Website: bh-photo
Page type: address-validator
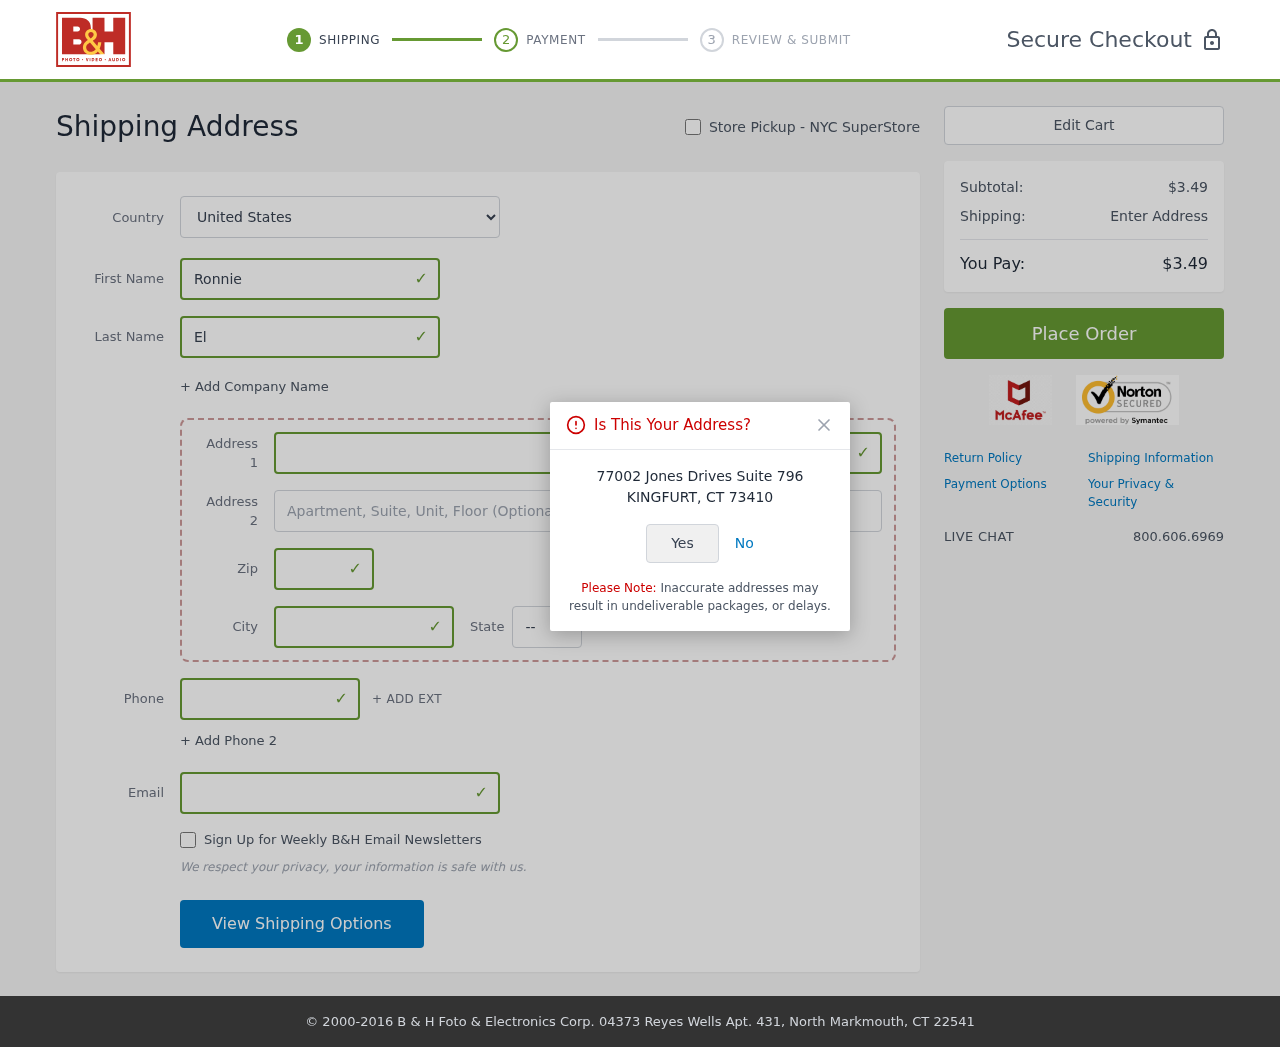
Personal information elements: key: PII_CITY
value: Kingfurt
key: PII_COUNTRY
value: United States
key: PII_EMAIL
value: ronnie_ellison@hotmail.com
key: PII_FIRSTNAME
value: Ronnie
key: PII_LASTNAME
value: Ellison
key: PII_PHONE
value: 7254362691
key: PII_POSTCODE
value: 73410
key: PII_STATE_ABBR
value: CT
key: PII_STREET
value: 77002 Jones Drives Suite 796
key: PII_CITY_CONFIRM
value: KINGFURT
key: PII_STATE_ABBR3
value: CT
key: PII_POSTCODE_FULL
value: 73410
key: PII_POSTCODE_NUMERIC
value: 73410
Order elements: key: ORDER_SUBTOTAL
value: $3.49
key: ORDER_TOTAL
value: $3.49